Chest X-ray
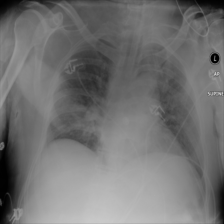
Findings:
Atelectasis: negative
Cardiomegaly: negative
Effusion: negative
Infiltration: negative
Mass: negative
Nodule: negative
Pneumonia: negative
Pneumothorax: negative
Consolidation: negative
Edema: negative
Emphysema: negative
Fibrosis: negative
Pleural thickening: negative
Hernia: negative